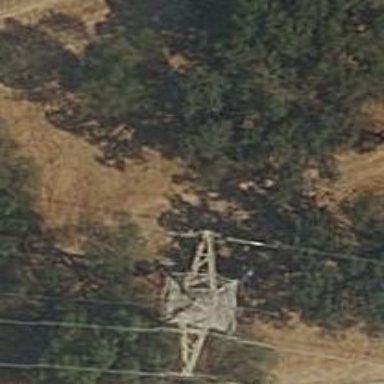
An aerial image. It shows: Lattice structure tower used for power transmission.